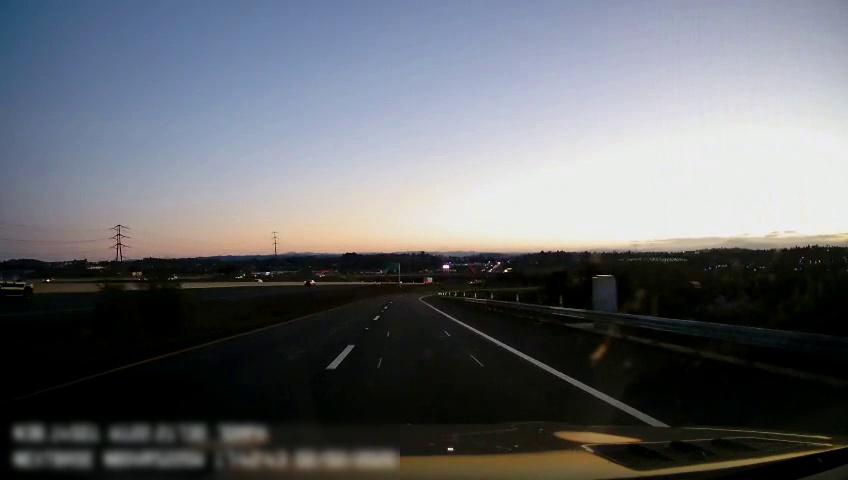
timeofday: Dusk/Dawn/Twilight
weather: Sunny
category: Drivable Space
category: Drivable Space
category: Vehicles | Car
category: Vehicles | SUV
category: Lanes | Alternate Lane
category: Lanes | Alternate Lane
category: Lanes | Alternate Lane
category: Lanes | Alternate Lane
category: Traffic | Signs